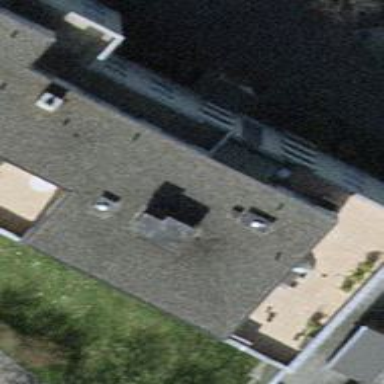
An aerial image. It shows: Residential building.